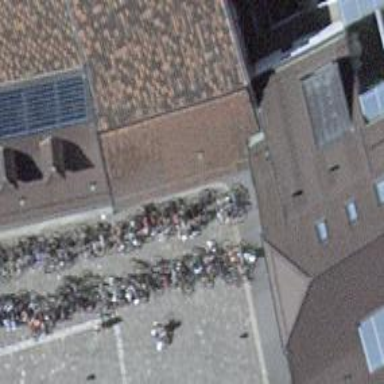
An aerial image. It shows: Bicycle repair station is available.